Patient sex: M
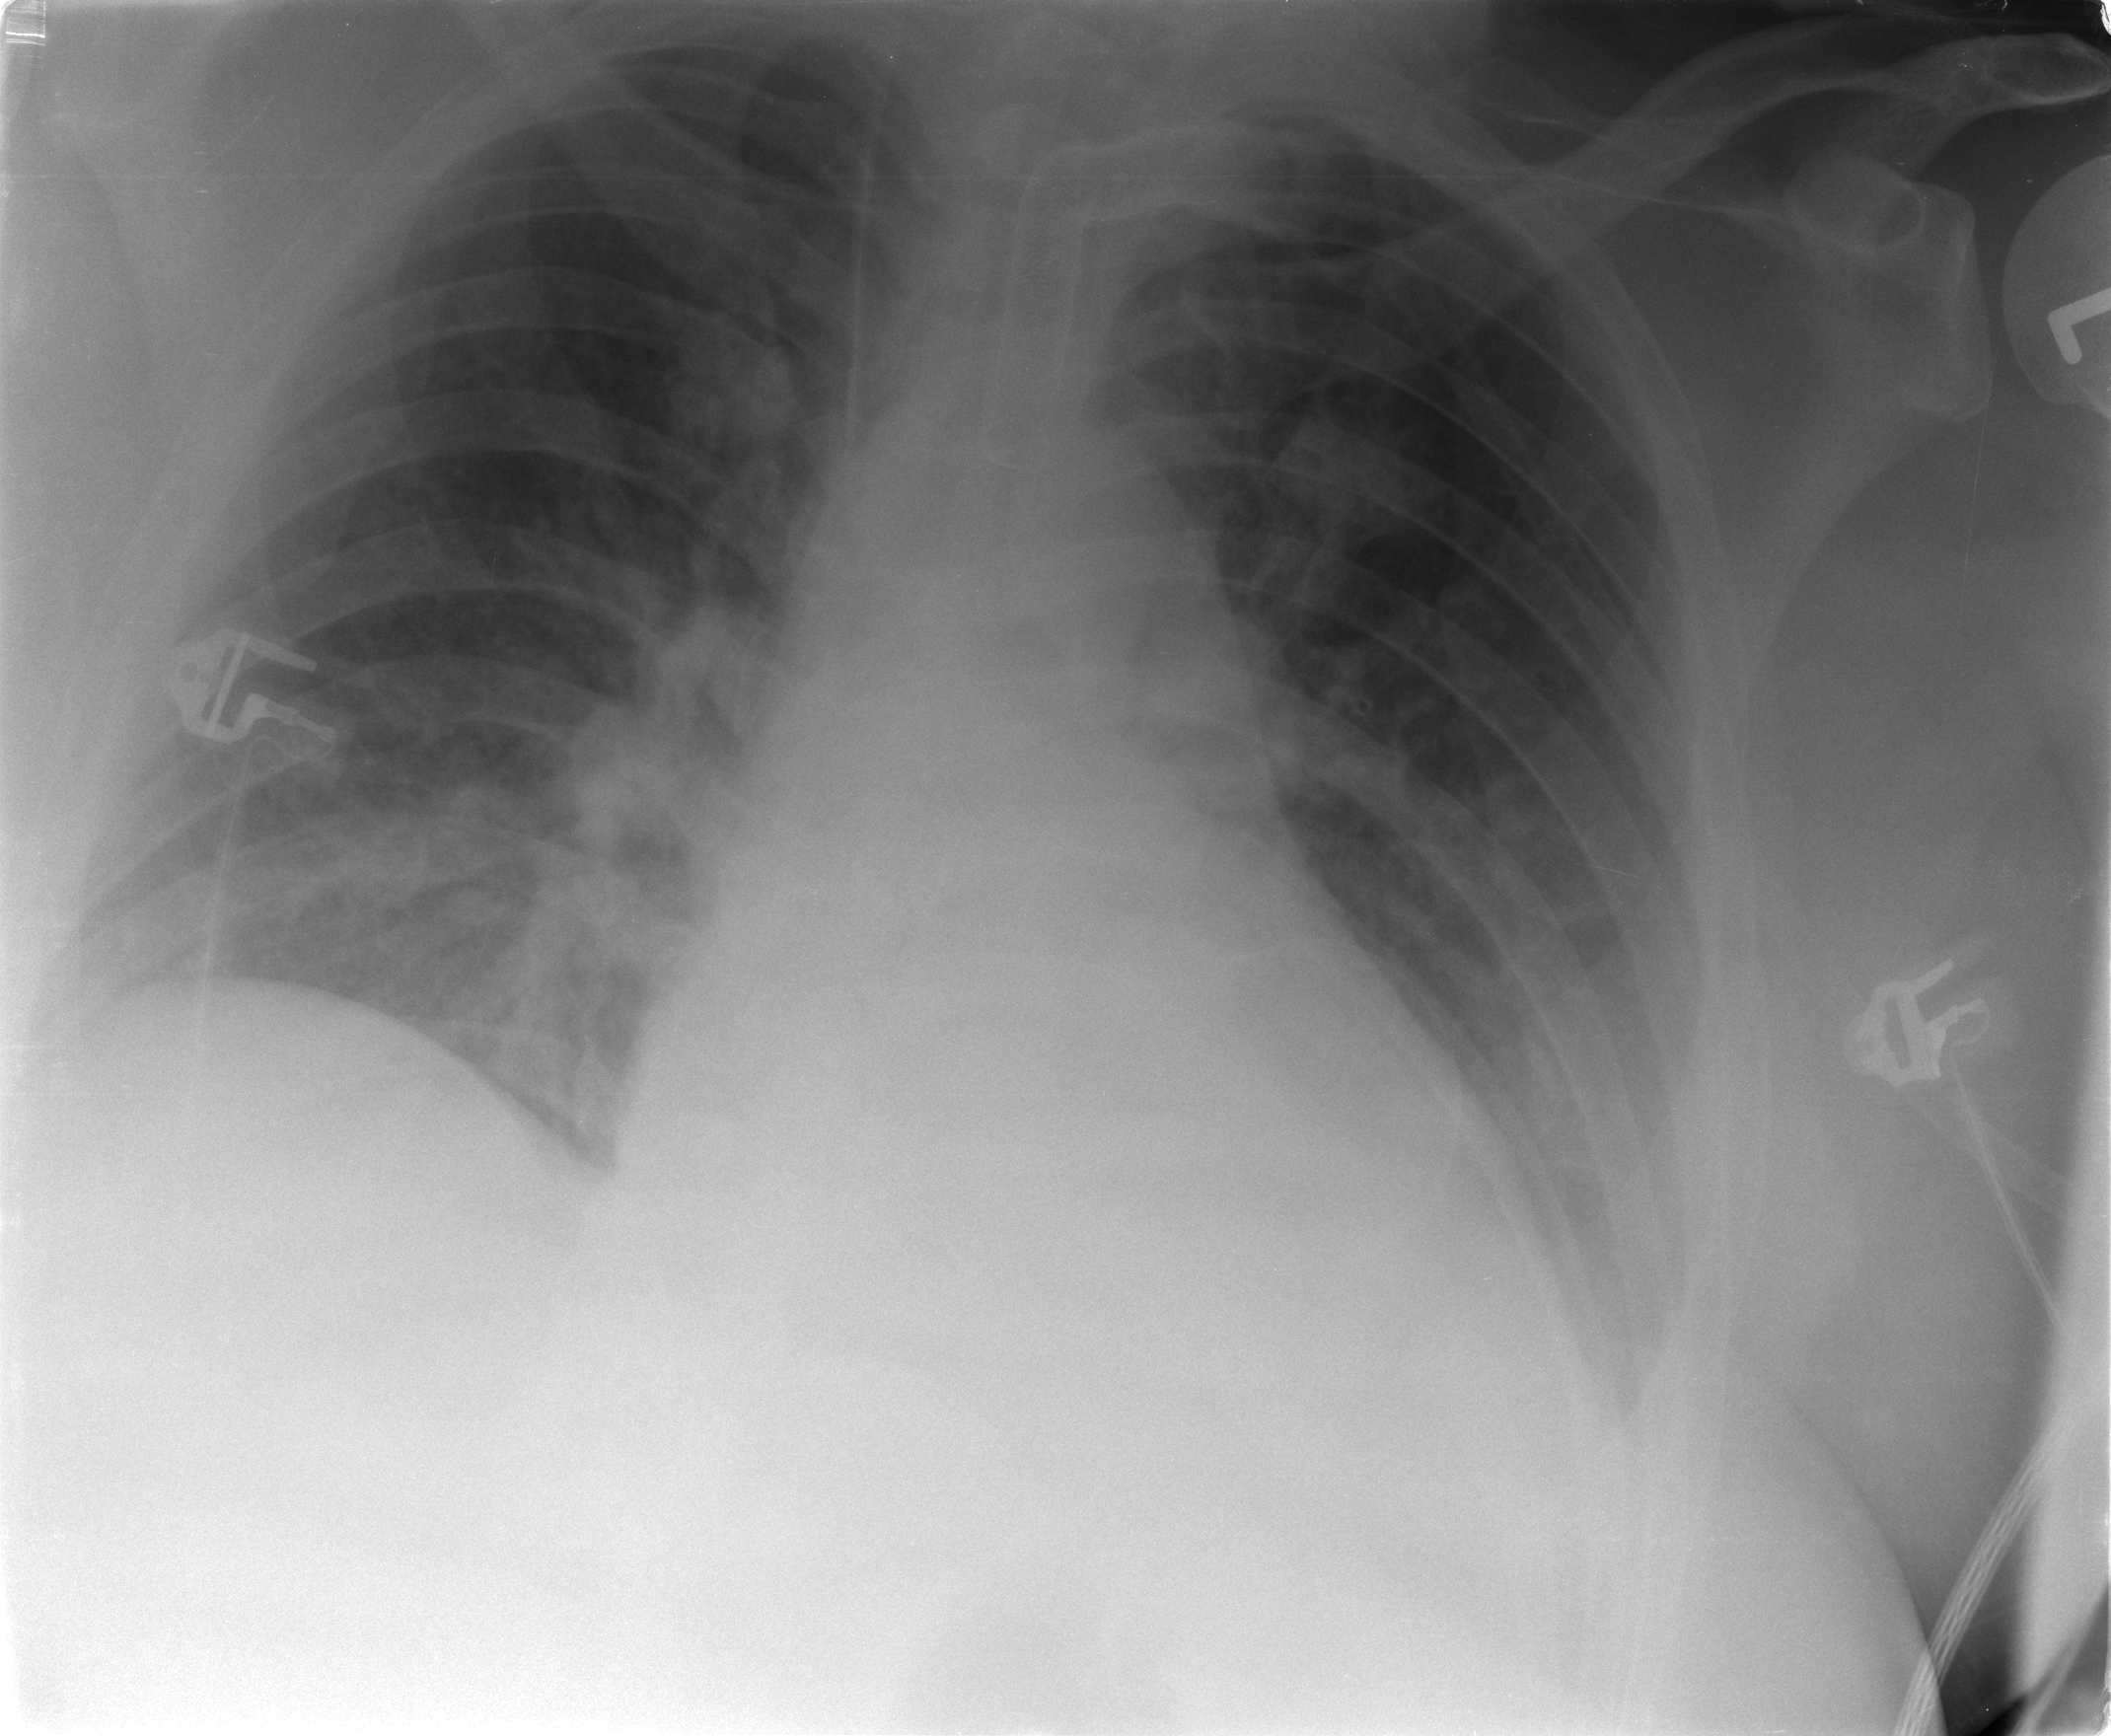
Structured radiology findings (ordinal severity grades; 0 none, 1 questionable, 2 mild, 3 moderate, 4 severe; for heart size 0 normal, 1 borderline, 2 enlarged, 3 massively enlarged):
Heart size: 2
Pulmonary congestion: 2
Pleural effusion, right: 0
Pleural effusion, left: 2
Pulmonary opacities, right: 0
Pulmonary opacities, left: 0
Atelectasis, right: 2
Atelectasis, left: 2